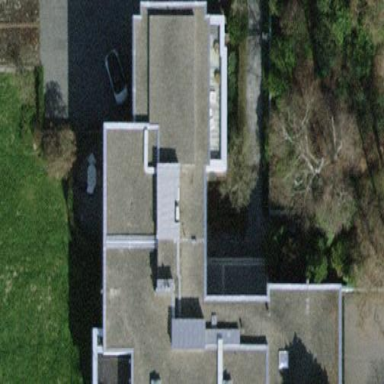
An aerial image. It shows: Flat-roofed apartment building.